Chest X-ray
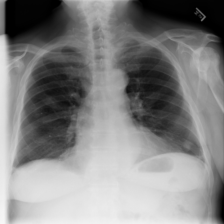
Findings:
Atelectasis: negative
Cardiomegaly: negative
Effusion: negative
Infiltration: negative
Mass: negative
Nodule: negative
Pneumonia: negative
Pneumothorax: negative
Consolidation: negative
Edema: negative
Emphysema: negative
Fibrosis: negative
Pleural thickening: negative
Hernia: negative